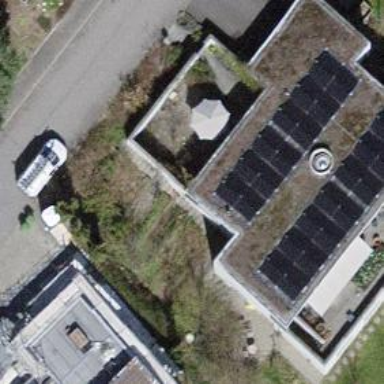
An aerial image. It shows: Solar power generator.